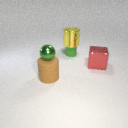
large yellow metal cylinder above small green rubber cylinder